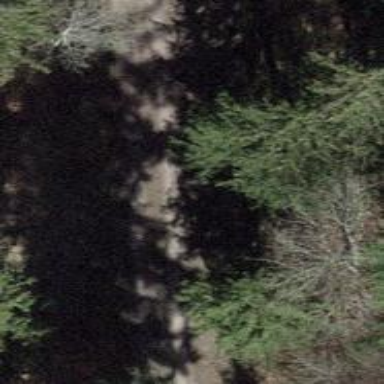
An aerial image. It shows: Gravel track with grade 2 tracktype.